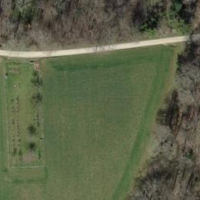
EUNIS habitat code: 41
Species observed at this site:
Corylus avellana